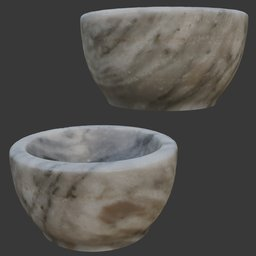
Label: tools